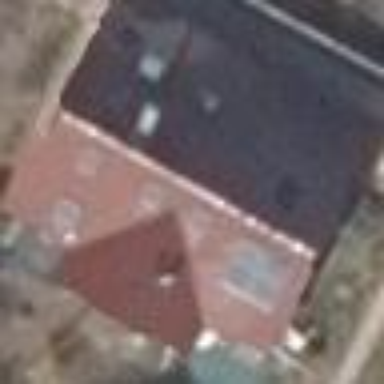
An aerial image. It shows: Residential building.